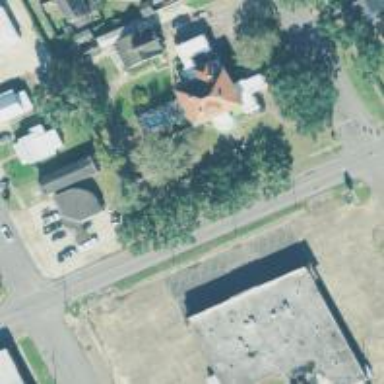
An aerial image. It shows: Historic building.